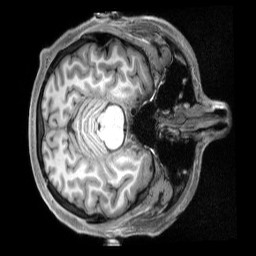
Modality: T1w
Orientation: axial
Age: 28
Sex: male
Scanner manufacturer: siemens
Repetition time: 2.3 s
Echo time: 0.00229 s